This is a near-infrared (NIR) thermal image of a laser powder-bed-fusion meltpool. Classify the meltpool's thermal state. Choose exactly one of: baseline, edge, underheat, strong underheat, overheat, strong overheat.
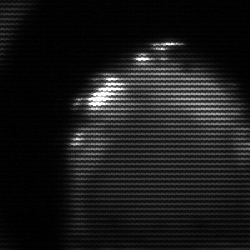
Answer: edge